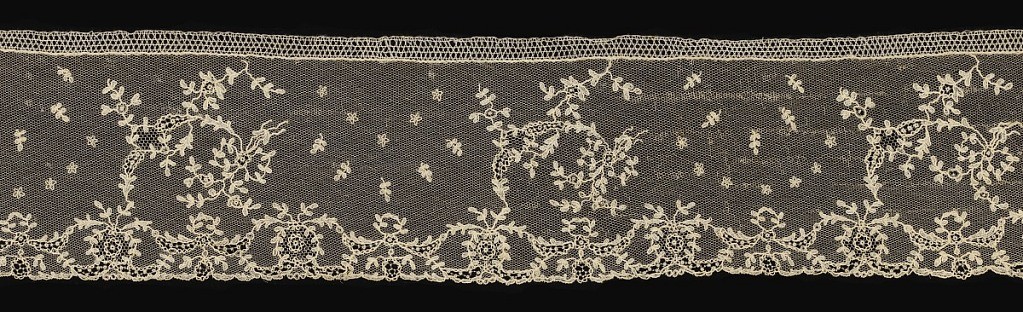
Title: Border
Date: late 18th century
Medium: linen Technique: needle lace with bobbin ground
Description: Pattern of delicate floral sprays forming garlands.